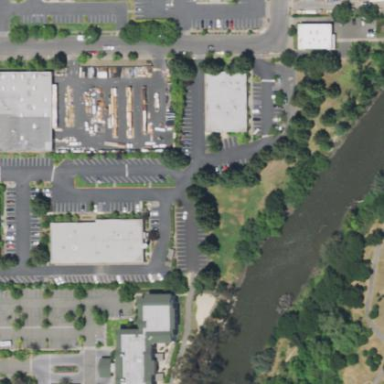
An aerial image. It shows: Commercial area.